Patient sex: F
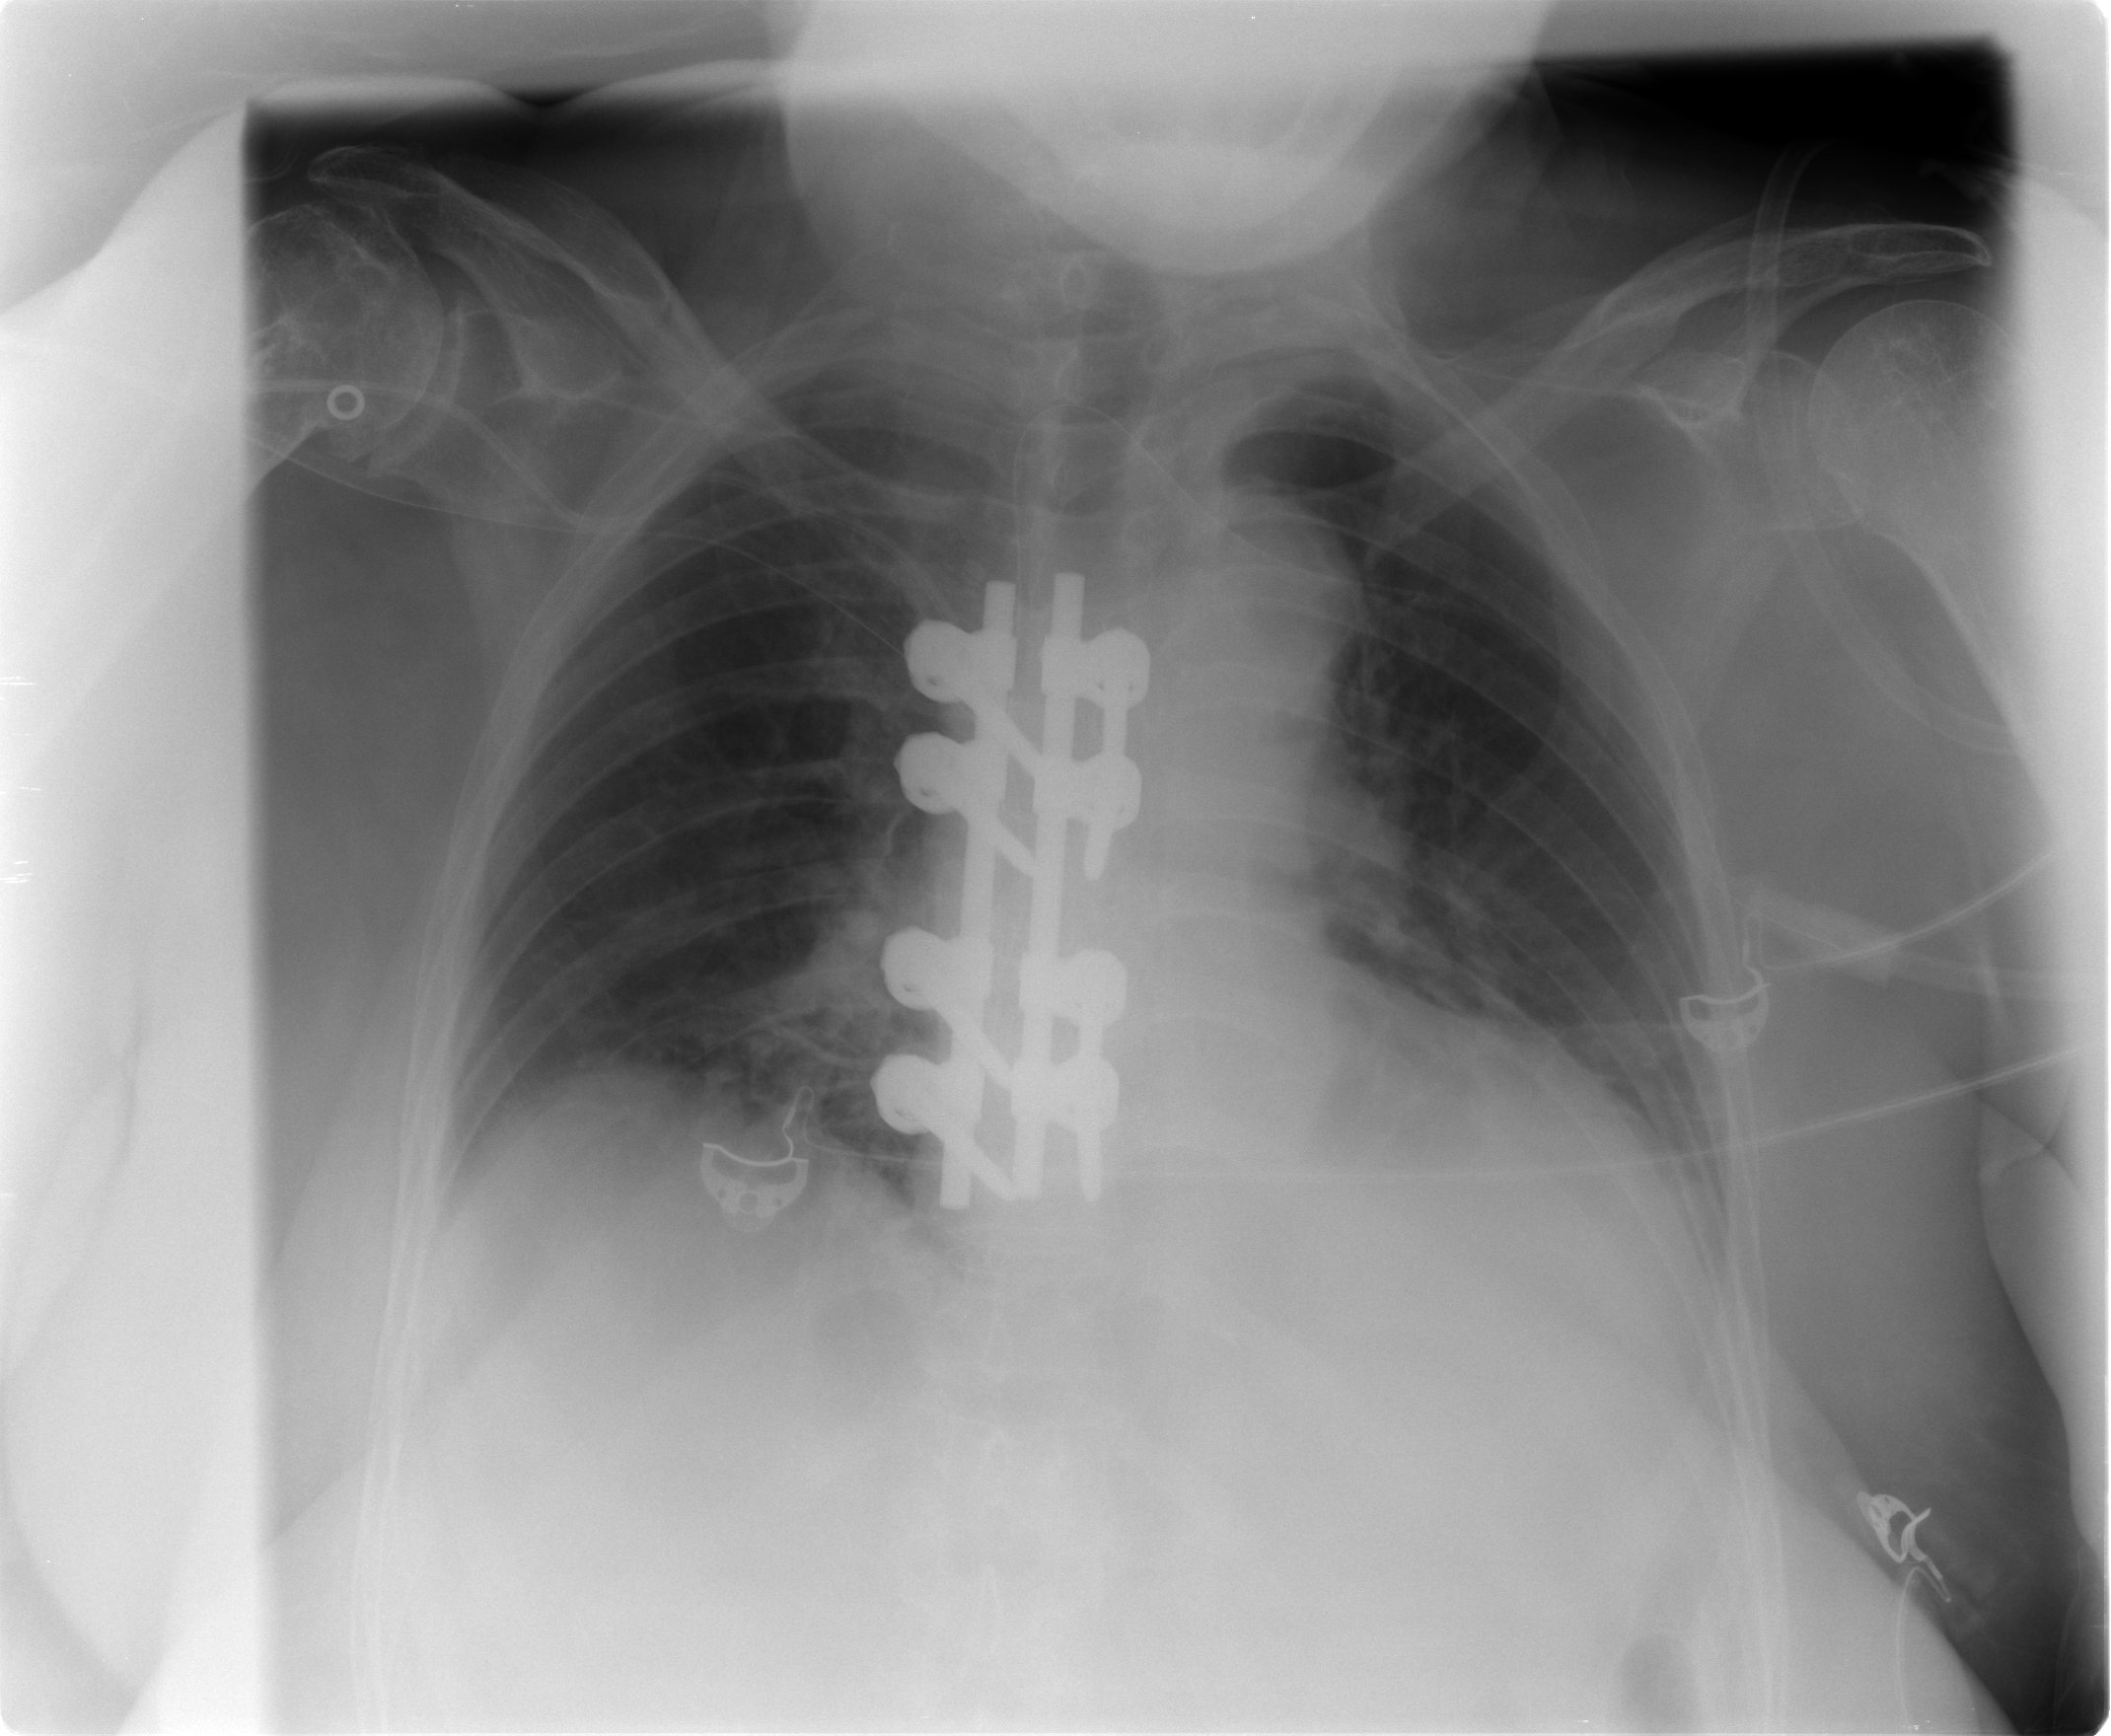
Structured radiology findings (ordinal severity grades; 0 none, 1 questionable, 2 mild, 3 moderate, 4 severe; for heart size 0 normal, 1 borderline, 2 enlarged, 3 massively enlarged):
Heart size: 2
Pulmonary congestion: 0
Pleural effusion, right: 0
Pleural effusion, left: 0
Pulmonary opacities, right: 0
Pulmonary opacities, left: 0
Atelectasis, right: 0
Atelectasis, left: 2